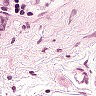
Metastatic tissue present: no